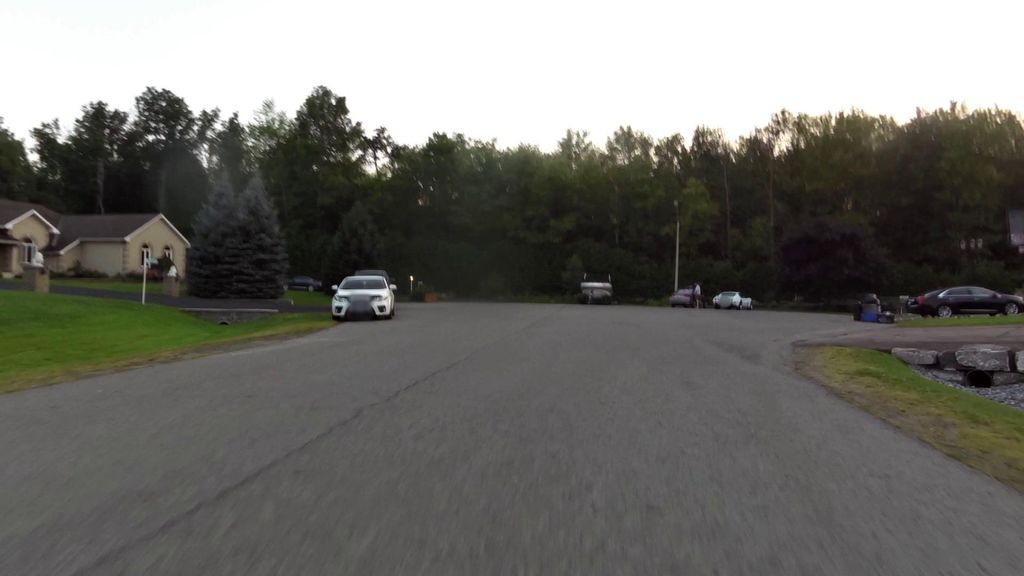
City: ottawa-gatineau